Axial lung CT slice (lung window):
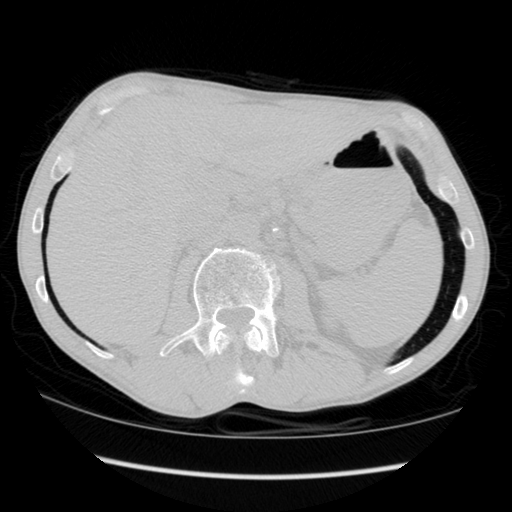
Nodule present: no